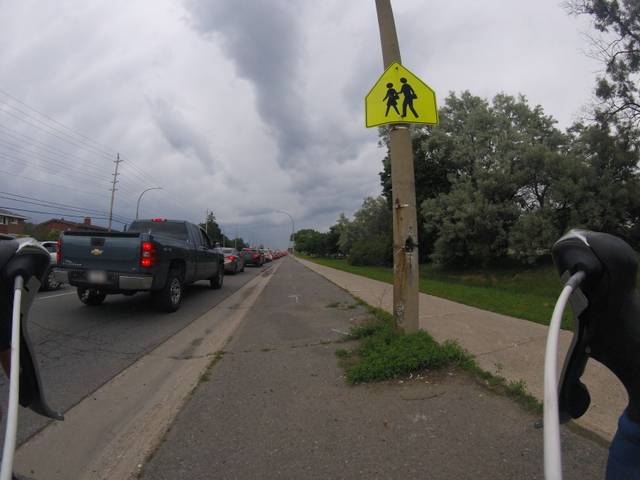
Region: Canada
Coordinates: 45.342, -75.728